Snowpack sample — Buffalo Mountain, Silverthorne, Colorado, USA (2/22/26, 2:02 PM MST)
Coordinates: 39.622, -106.113
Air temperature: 33 °F
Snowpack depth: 63 cm
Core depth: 10 cm
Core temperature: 30.2 °F
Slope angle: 11°, slope face: 116°
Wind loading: low
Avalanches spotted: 0
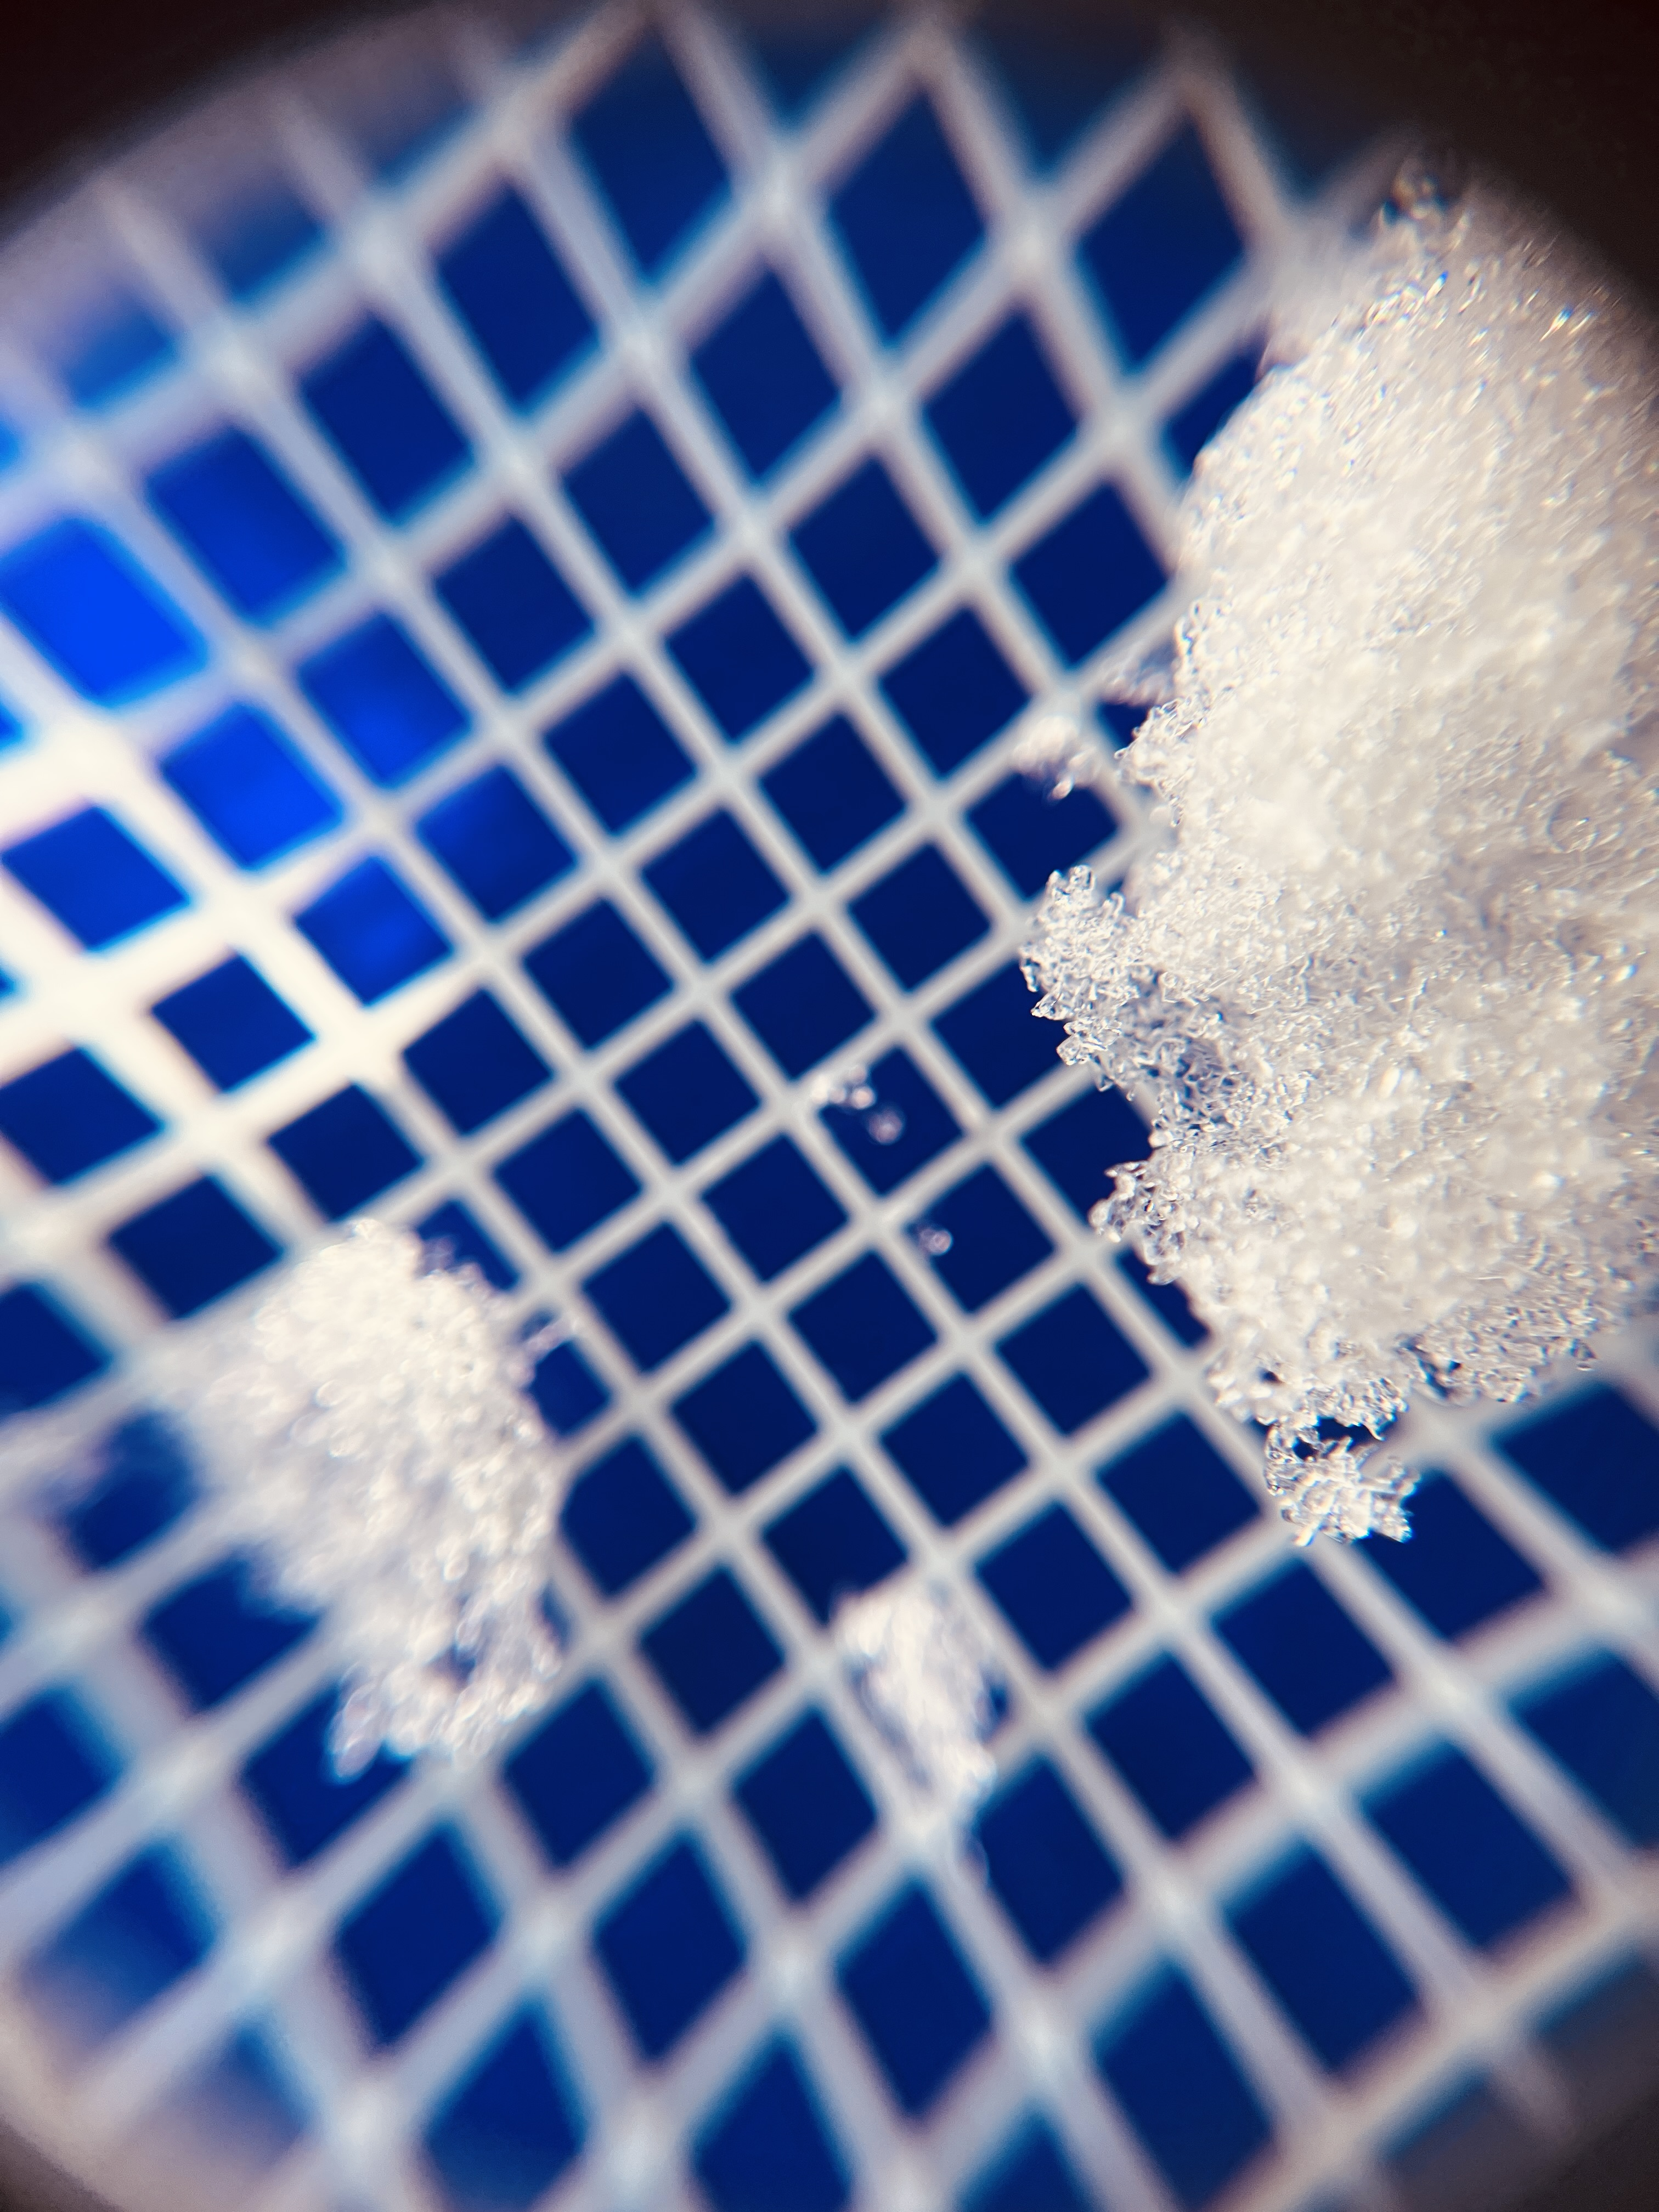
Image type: magnified_profile
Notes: In a firebreak similar to site 1, minimal wind loading with no spotted avalanches (not many faces in view though)